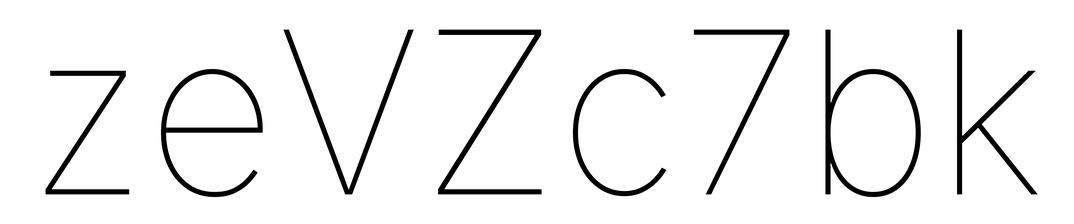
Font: Inter_Thin